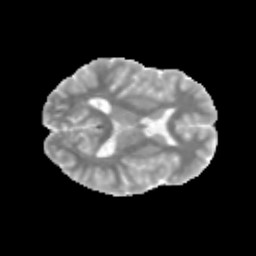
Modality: MD
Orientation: axial
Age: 13
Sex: male
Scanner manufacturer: siemens
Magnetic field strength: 3 T
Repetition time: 3.8 s
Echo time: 0.07 s